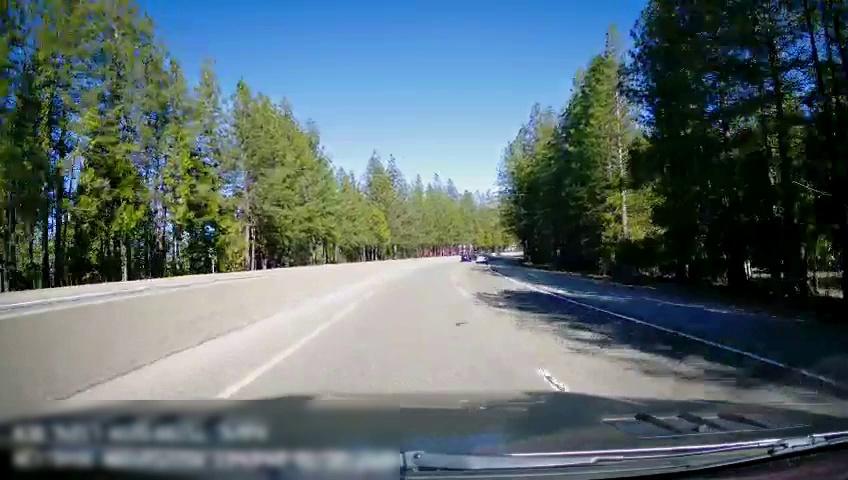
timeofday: Day
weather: Sunny
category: Drivable Space
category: Drivable Space
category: Drivable Space
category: Vehicles | Car
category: Vehicles | Car
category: Lanes | Alternate Lane
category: Lanes | Current Lane
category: Lanes | Alternate Lane
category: Lanes | Opposite Lane